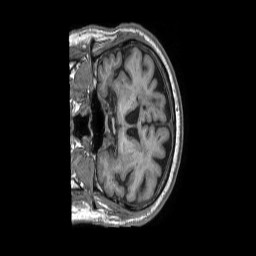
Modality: T1w
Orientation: coronal
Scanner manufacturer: philips
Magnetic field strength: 1.5 T
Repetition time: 0.007221 s
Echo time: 0.003295 s